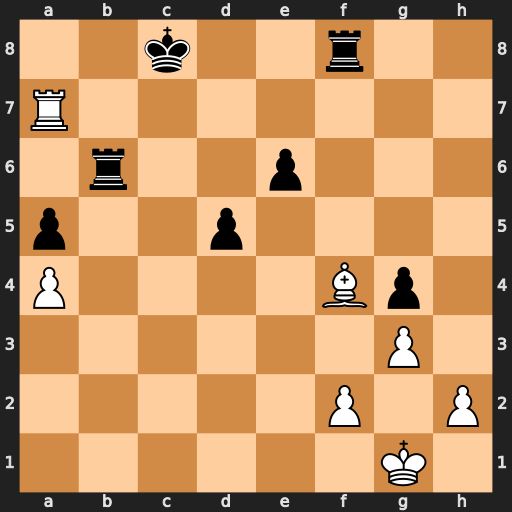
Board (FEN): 2k2r2/R7/1r2p3/p2p4/P4Bp1/6P1/5P1P/6K1
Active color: w
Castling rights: -
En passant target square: -
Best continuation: Ra8+ Kd7 Rxf8